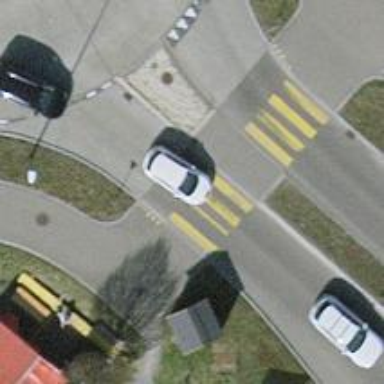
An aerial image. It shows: Marked zebra crossing on the road.